Question: i have some issues using polymer 1.0, i already searched the docs on the official website : <URL> .
---
I have some custom elements : '<little-game>''<big-game>' both containing an image and some text in a '<paper-material>' element.
---
All i want is to display in this order the elements :
## In the first line : A big-game element and after this in the same line, another two lines of little-game elements.
This is how the code looks so far :
'''
<div class="flex horizontal layout">
<big-game></big-game>
<little-game></little-game>
<little-game></little-game>
<little-game></little-game>
<little-game></little-game>
<little-game></little-game>
<little-game></little-game>
<little-game></little-game>
<little-game></little-game>
<little-game></little-game>
<little-game></little-game>
<little-game></little-game>
<little-game></little-game>
<little-game></little-game>
<little-game></little-game>
<little-game></little-game>
<little-game></little-game>
<little-game></little-game>
<little-game></little-game>
</div>
<br/>
<br/>
'''
I have attached a photo of how it looks right now and how i want to design the alignment of elements.

---
Little-game element:
'''
<dom-module id="little-game">
<style>
:host {
display: block;
margin-left:10px;
}
@media (max-width: 600px) {
h1.paper-font-display1 {
font-size: 24px;
}
}
paper-material {
border-radius: 2px;
height: 140px;
padding: 0 0 16px 0;
width: 160px;
margin: 8px 0 2px 0;
background: white;
}
paper-material img {
border-top-left-radius: 6px;
border-top-right-radius: 6px;
}
#description {
padding:4px 16px 0 8px;
}
paper-fab {
top: -27.5px;
display:inline-block;
background: var(--accent-color);
}
paper-fab iron-icon {
color: var(--text-primary-color);
}
#description {
display:inline-block;
top : -75px;
}
</style>
<template>
<paper-material elevation="1">
<iron-image src="http://lorempixel.com/160/120"></iron-image>
<div id="description">Little game</div>
<!--paper-fab class="bottom" icon="av:play-arrow" title="Go to the X Game" role="button" tabindex="0" aria-label="arrow-forward" mini></paper-fab-->
</paper-material>
</template>
<script>
Polymer({
is:'little-game'
})
</script>
</dom-module>
'''
Big game element :
'''
<dom-module id="big-game">
<style>
:host {
display: inline-block;
float:left;
}
@media (max-width: 600px) {
h1.paper-font-display1 {
font-size: 24px;
}
}
paper-material {
border-radius: 6 px;
height: 336px;
width: 334px;
margin: 8px 0 0 0;
background: white;
}
paper-material img {
border-top-left-radius: 6px;
border-top-right-radius: 6px;
}
paper-fab {
background: var(--accent-color);
}
paper-fab iron-icon {
color: var(--text-primary-color);
}
</style>
<template>
<paper-material elevation="1">
<paper-ripple></paper-ripple>
<iron-image src="http://lorempixel.com/334/320"></iron-image>
</paper-material>
</template>
<script>
Polymer({
is:'big-game'
})
</script>
</dom-module>
'''
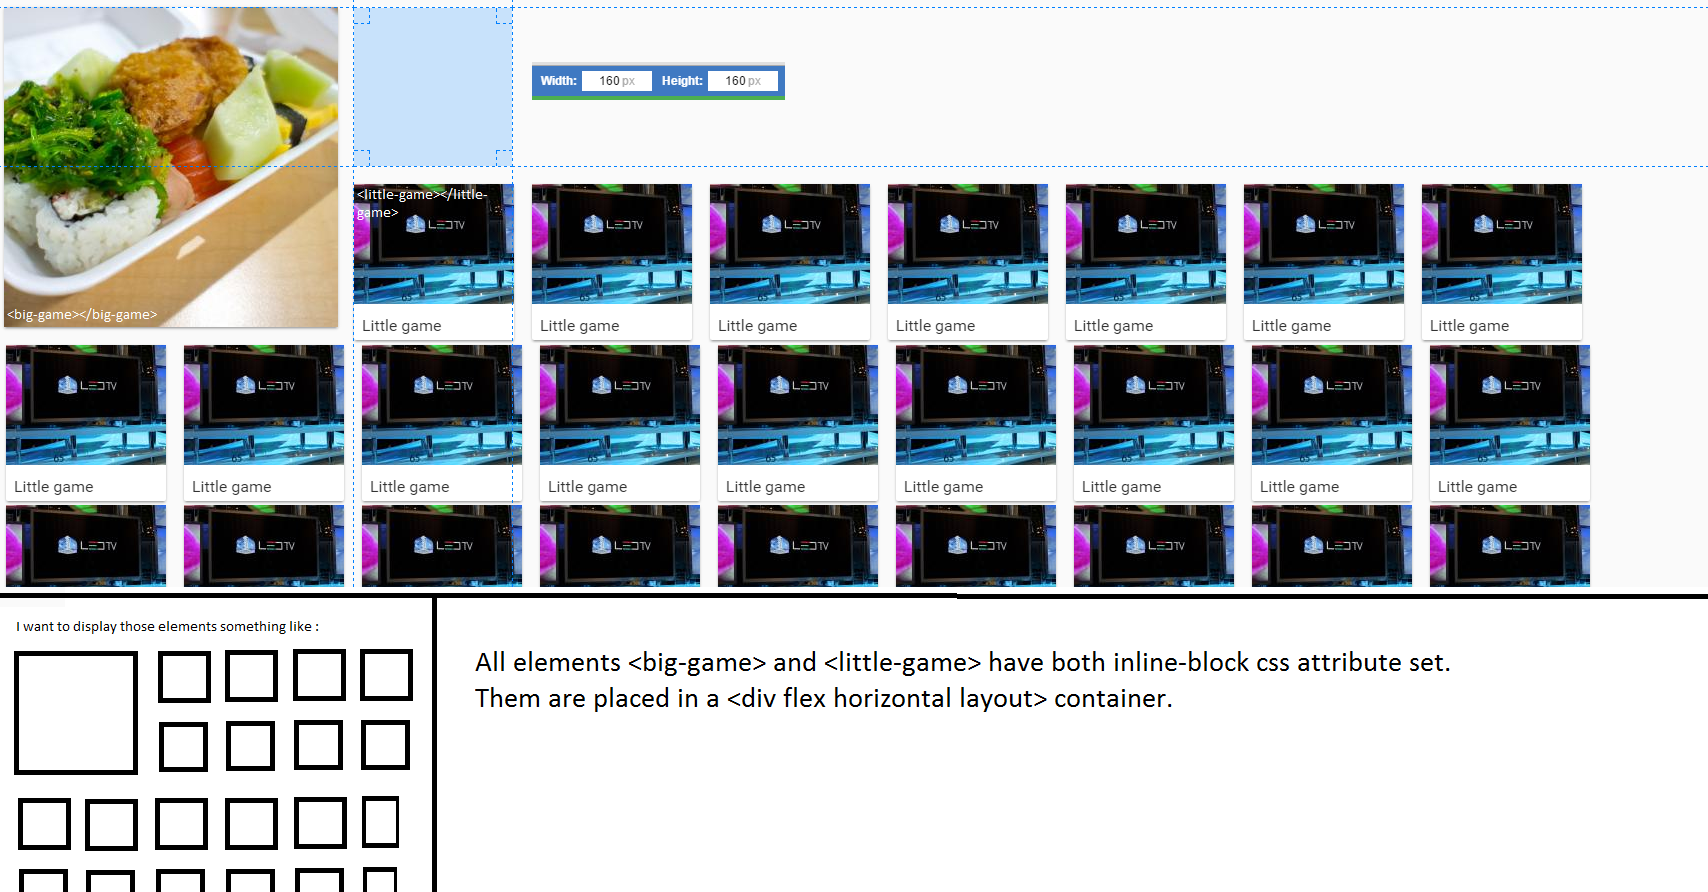
Answer: Apply 'float: left;' to your '<big-game>'.
'''
big-game { float: left; }
'''
Proof of concept here:
<URL>